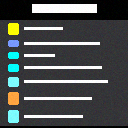
Screen state: on